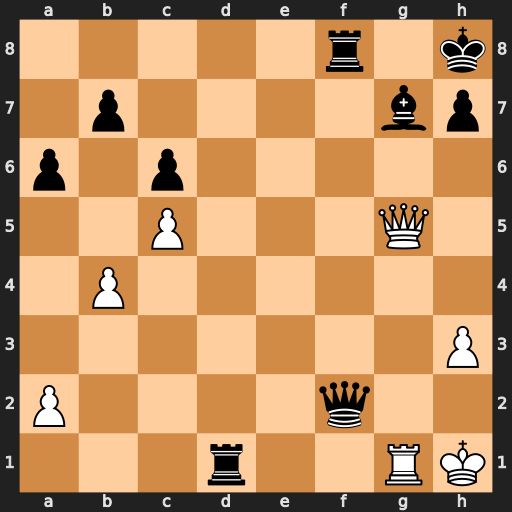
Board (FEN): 5r1k/1p4bp/p1p5/2P3Q1/1P6/7P/P4q2/3r2RK
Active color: w
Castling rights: -
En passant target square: -
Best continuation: Qxg7#